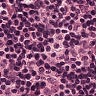
Metastatic tissue present: no